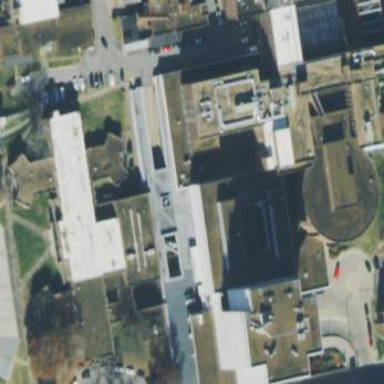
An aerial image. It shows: Healthcare facility identified as hospital.